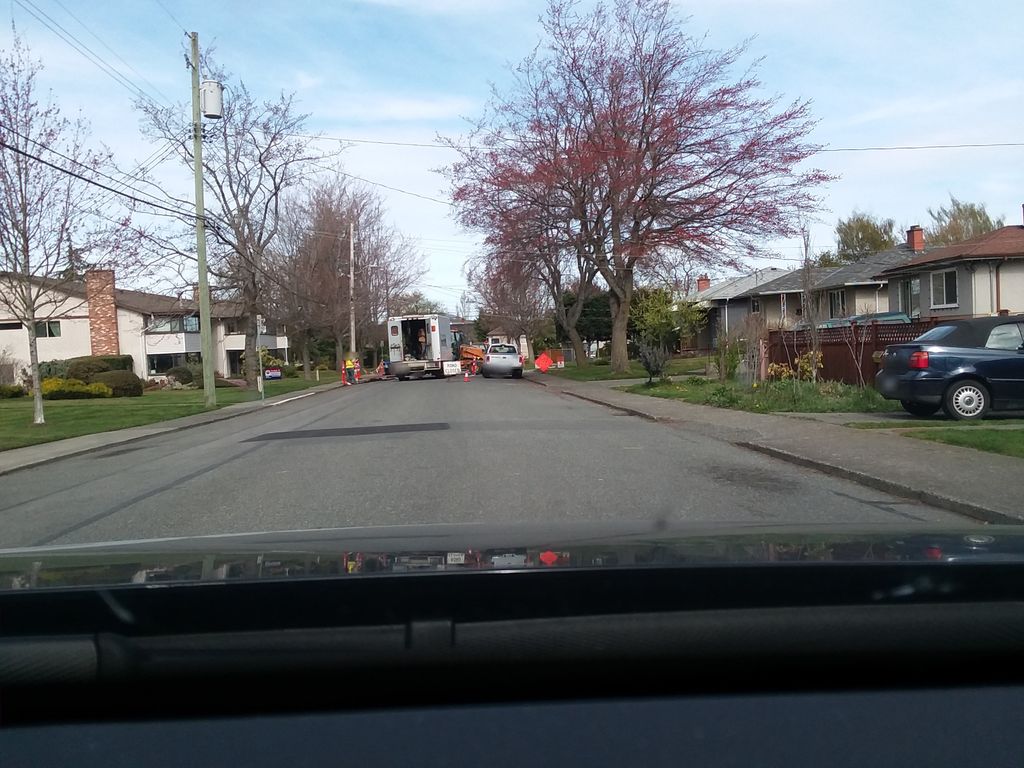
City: victoria